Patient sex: F
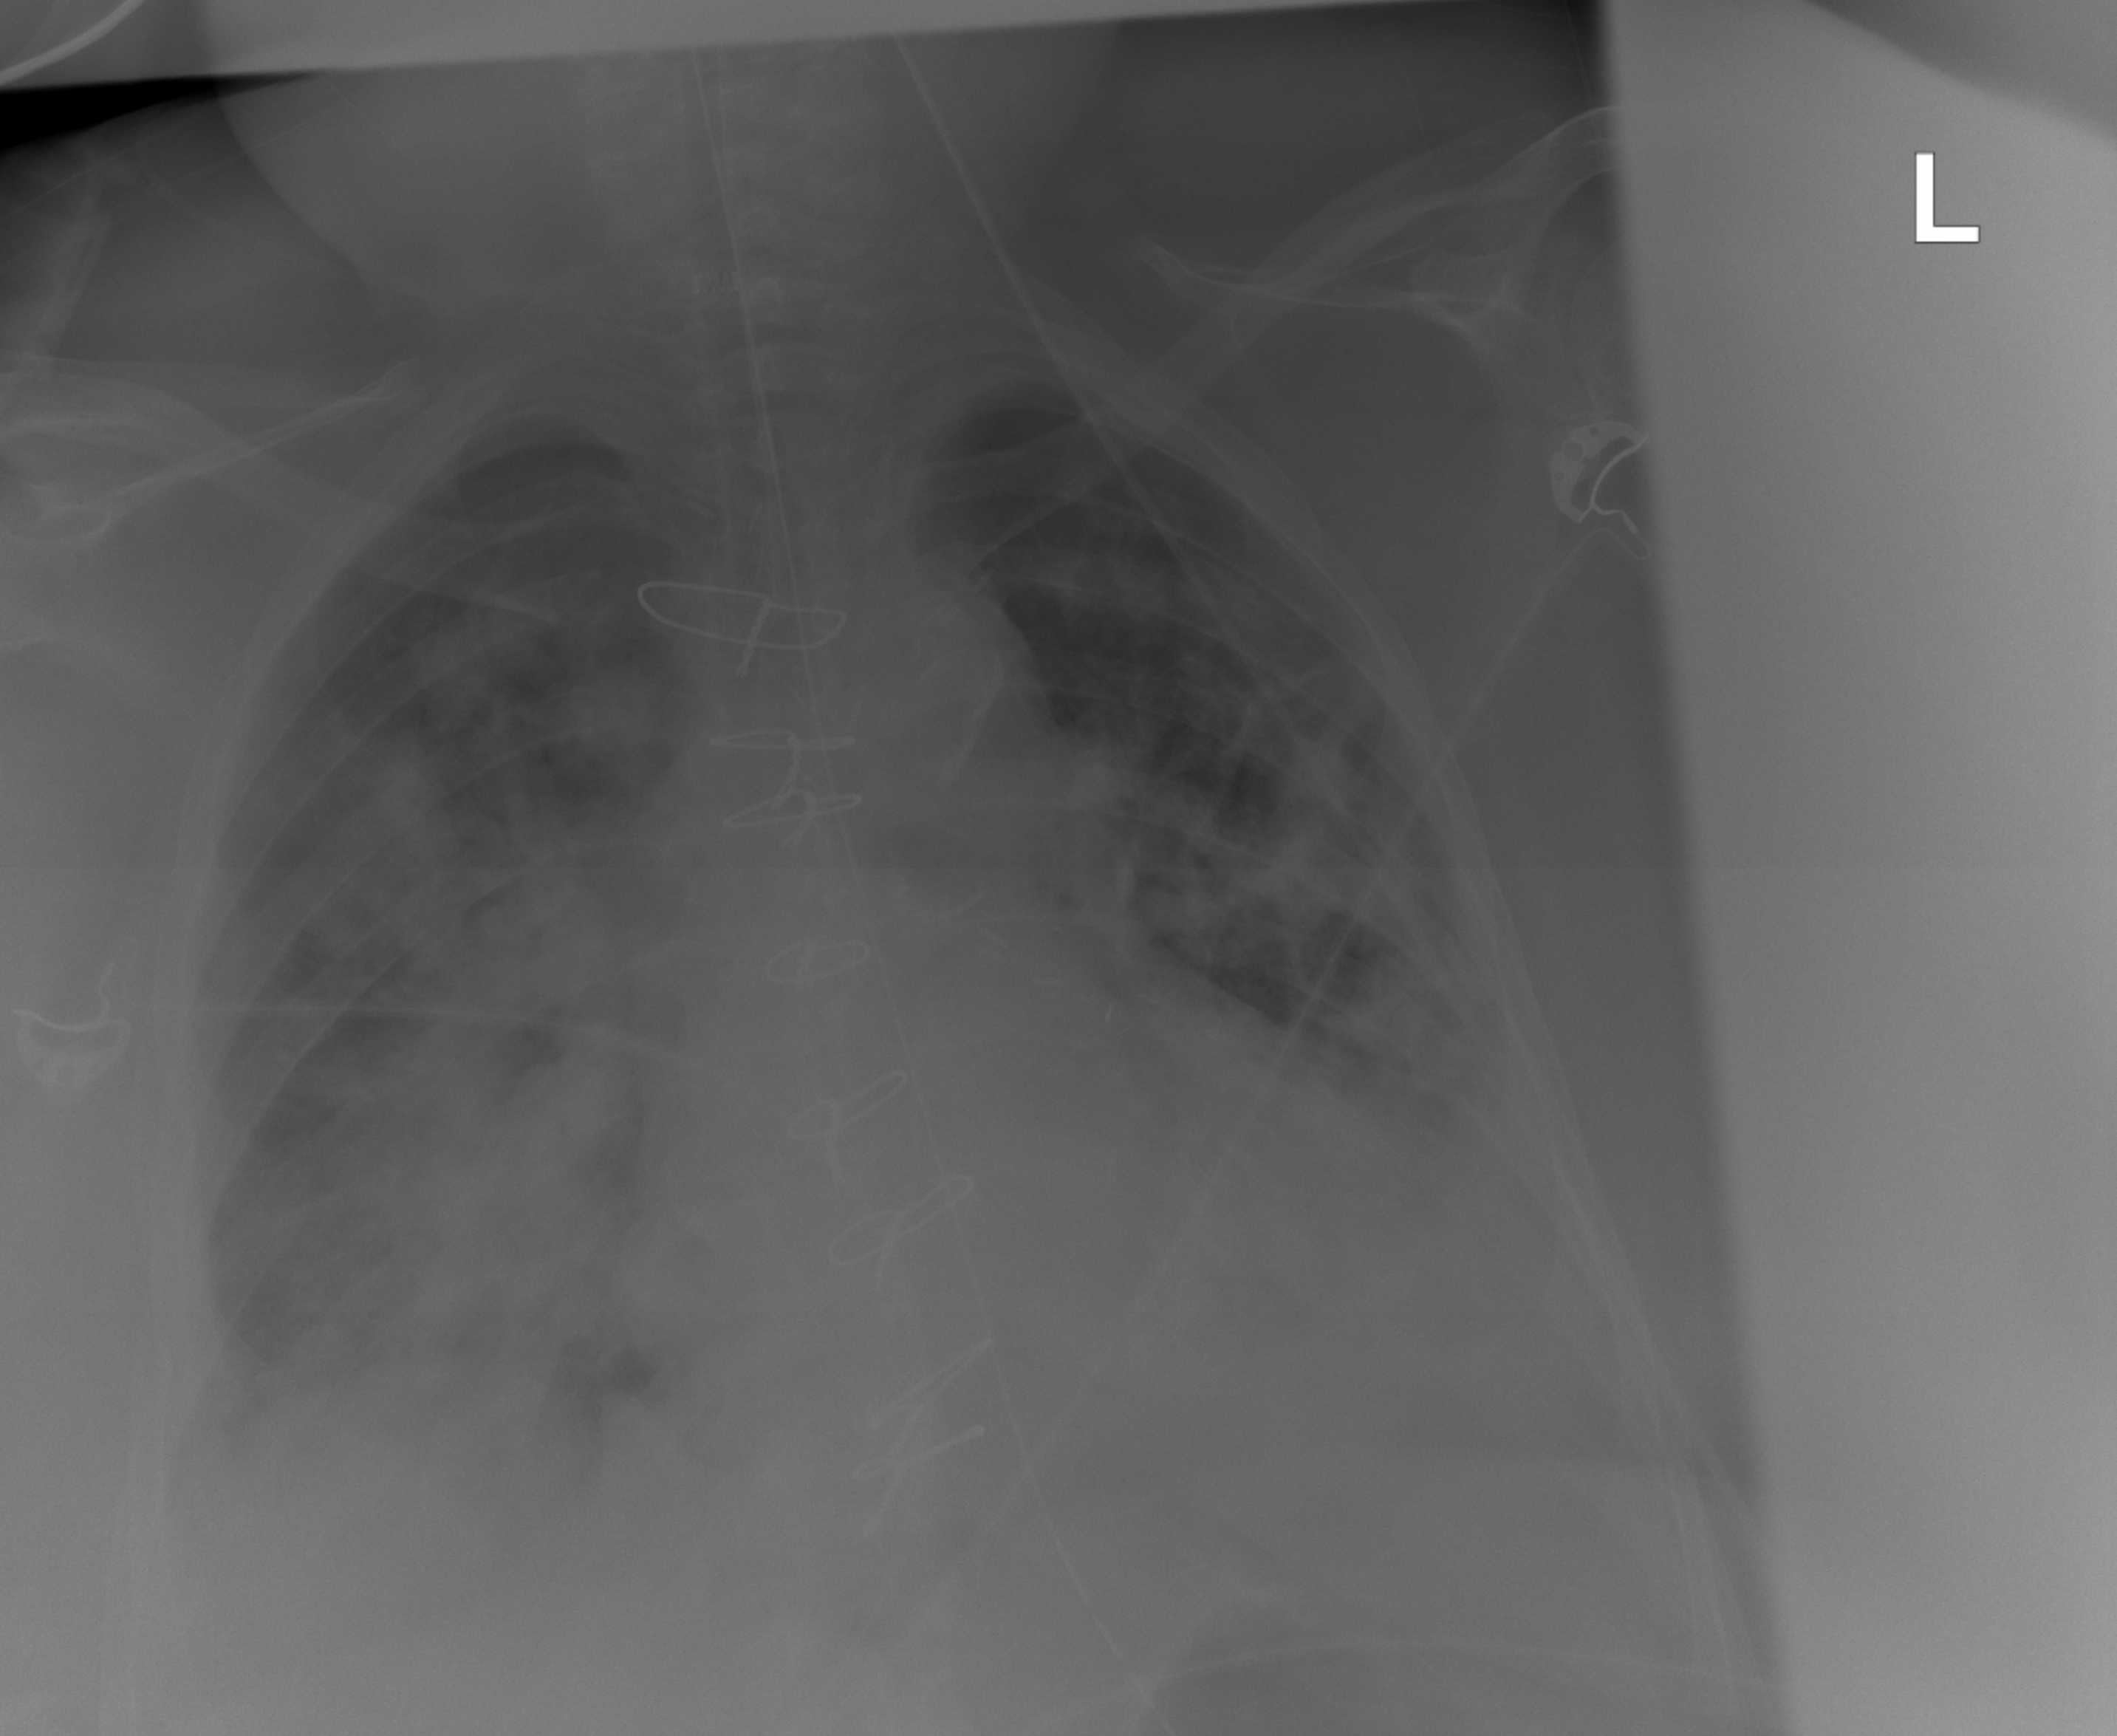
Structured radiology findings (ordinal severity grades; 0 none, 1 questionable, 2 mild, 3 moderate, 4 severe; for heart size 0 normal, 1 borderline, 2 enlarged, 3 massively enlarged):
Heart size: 2
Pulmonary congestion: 2
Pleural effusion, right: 3
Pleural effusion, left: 2
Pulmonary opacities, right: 3
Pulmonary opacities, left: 3
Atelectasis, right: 3
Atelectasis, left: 3